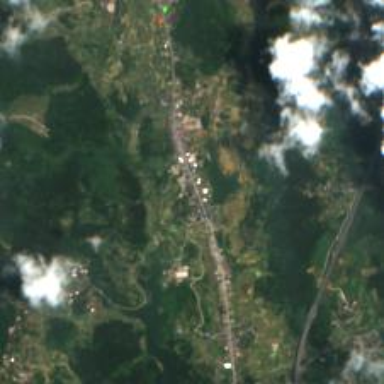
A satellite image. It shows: Township classified as town.